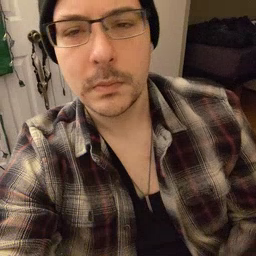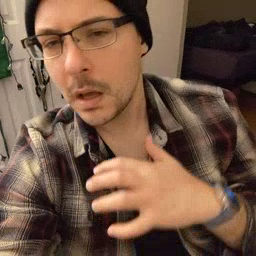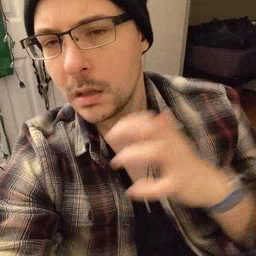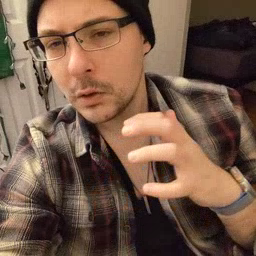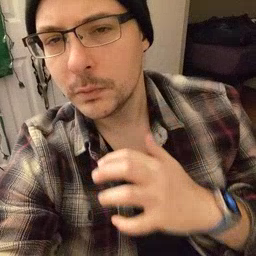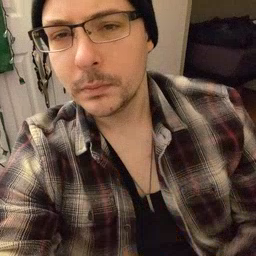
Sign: alligator